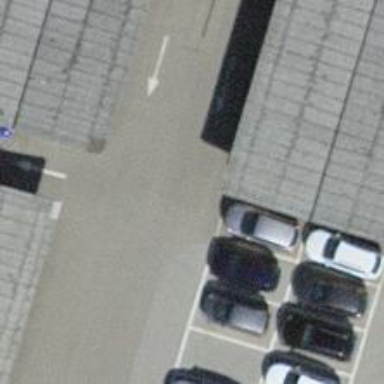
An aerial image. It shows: Parking aisle designated as service road.